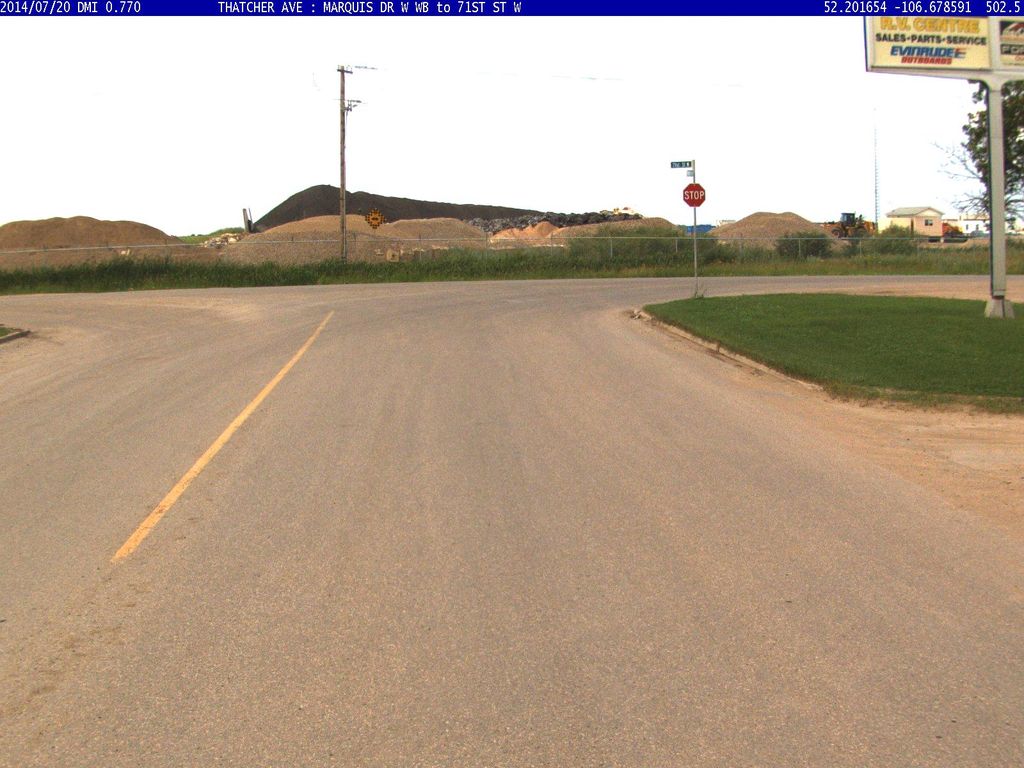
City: saskatoon